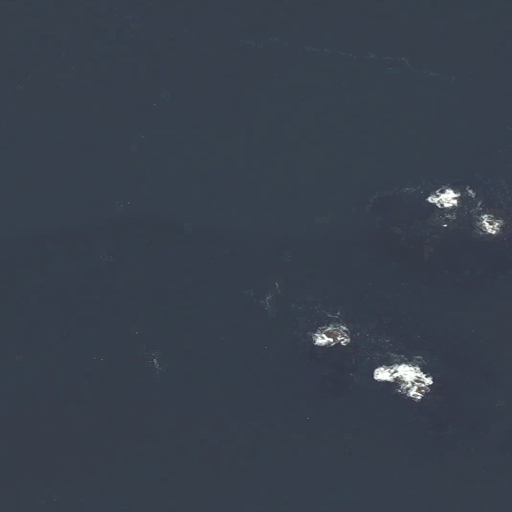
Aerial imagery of bar in Maine named Buffalo Ledge containing only open water